Question: I've recently tested an old AWS application of mine which I created more than half a year ago. I was very surprised finding out that an instance which I deleted long time ago still works. And the app extracts data from this phantom. This is very confusing. How this even possible?
As you can see on the screenshot no instances are running.
Just to double check I've used mysql workbench to test the connection settings of the app and it works.
It may have to do with ElasticBeansTalk auto-config start-up, but again it show db instances running and there are none.
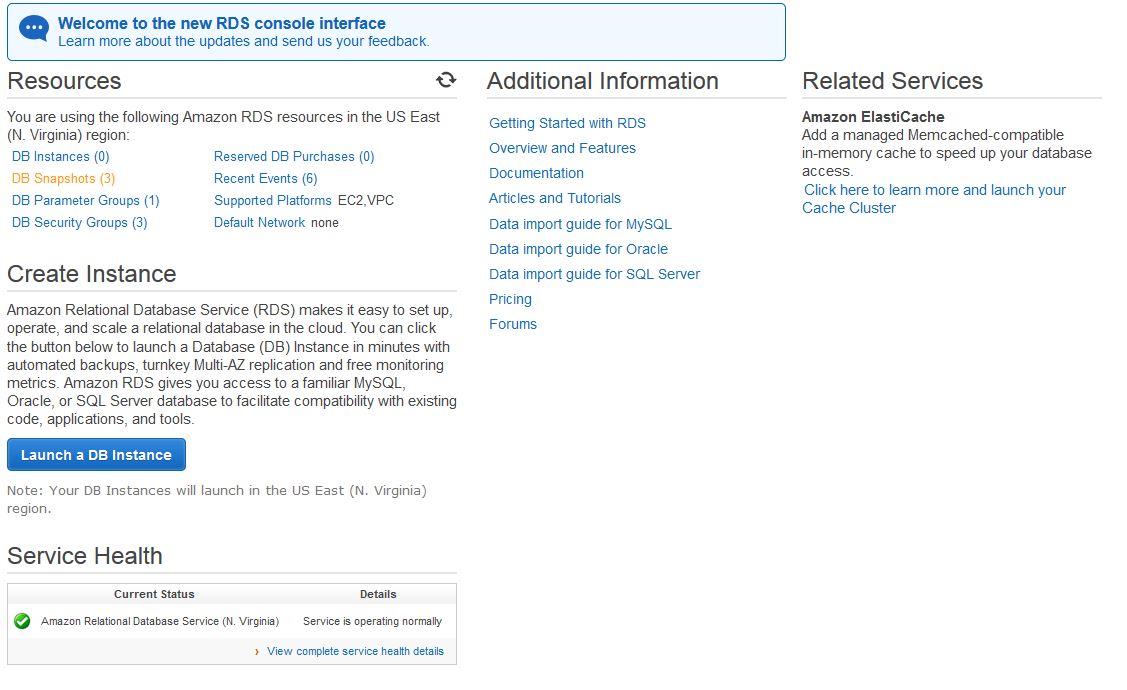
Answer: Make sure you are looking at the correct region: for most of the aws services (with the exception of IAM and S3) each region is handled entirely separately.